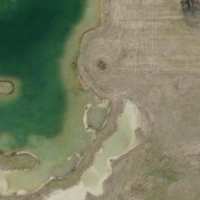
EUNIS habitat code: 23
Species observed at this site:
Tettigonia viridissima
Ruspolia nitidula